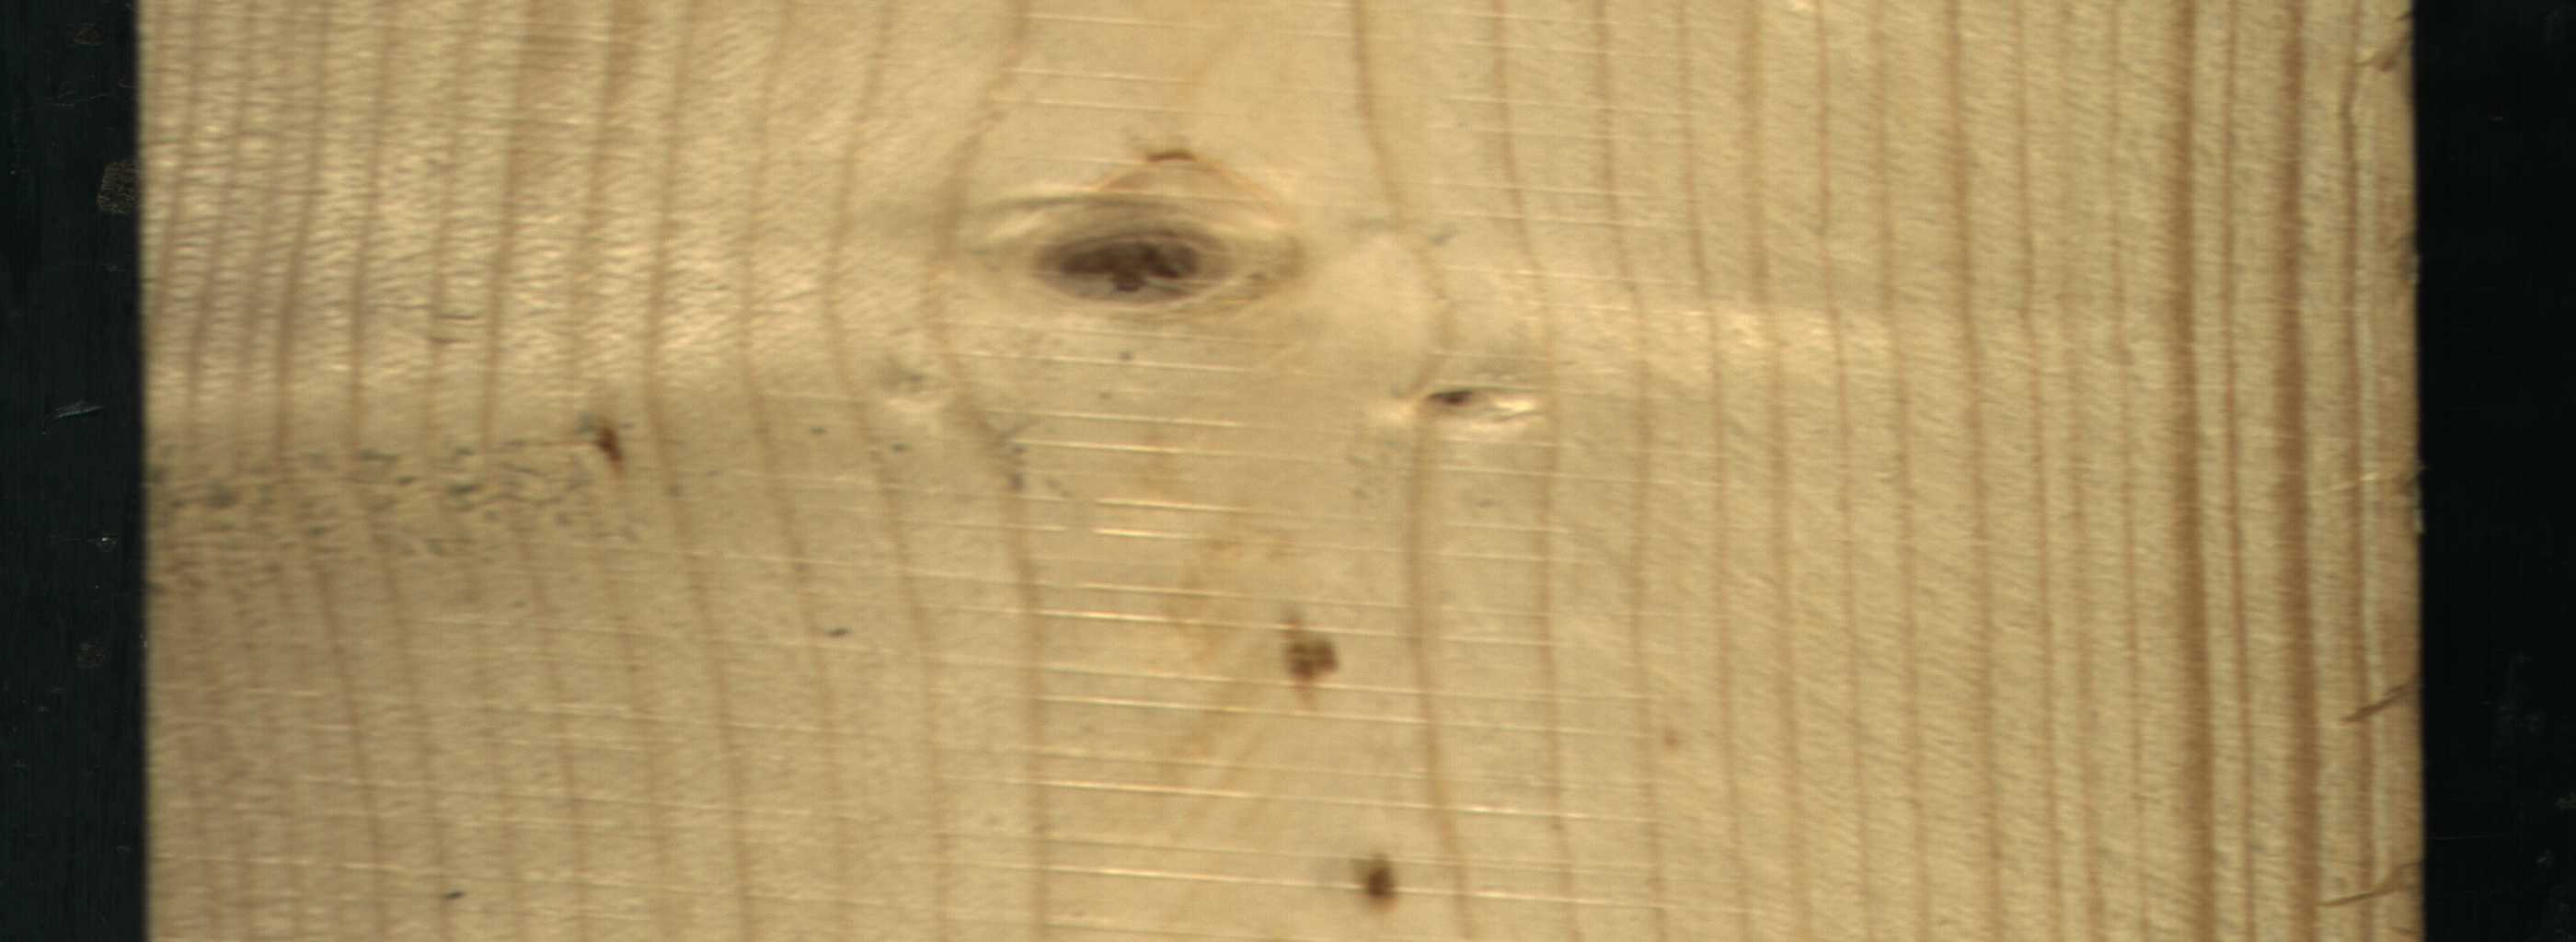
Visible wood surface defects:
resin
resin
Live_Knot
Live_Knot